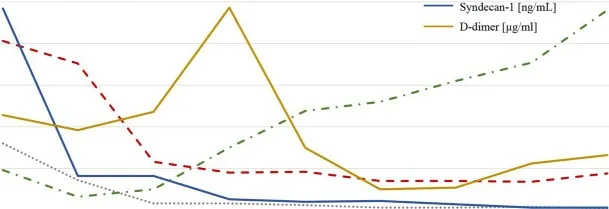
Clinical course. PC, platelet concentrate; LD, lactic acid dehydrogenase; PLT, platelet counts; AST, aspartate aminotransferase; SDC-1, syndecan-1.
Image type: pathology (immunostaining)